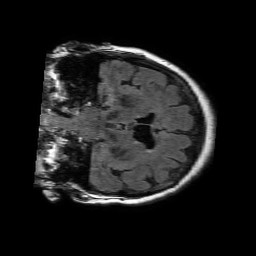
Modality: FLAIR
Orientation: coronal
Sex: female
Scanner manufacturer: philips
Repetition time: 11 s
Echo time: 0.125 s